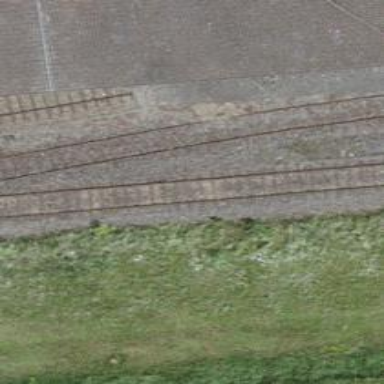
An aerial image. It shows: Single railway track with electrified contact line. It is spur track.